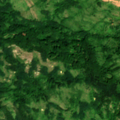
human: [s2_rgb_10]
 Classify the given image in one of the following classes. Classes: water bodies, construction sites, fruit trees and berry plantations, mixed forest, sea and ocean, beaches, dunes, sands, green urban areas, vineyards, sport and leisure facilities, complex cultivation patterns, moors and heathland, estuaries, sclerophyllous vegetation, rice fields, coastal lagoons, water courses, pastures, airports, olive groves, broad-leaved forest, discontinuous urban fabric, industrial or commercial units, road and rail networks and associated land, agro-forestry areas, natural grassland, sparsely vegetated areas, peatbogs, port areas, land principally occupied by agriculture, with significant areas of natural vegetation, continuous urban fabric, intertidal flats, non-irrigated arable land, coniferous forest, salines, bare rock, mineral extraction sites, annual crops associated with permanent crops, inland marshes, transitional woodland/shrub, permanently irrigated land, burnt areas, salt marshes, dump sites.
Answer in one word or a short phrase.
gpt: land principally occupied by agriculture, with significant areas of natural vegetation, broad-leaved forest, transitional woodland/shrub